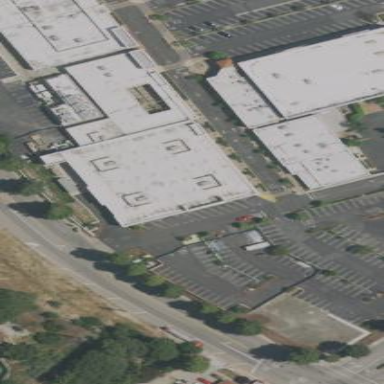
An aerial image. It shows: Retail building that houses department store.